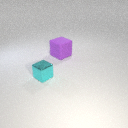
large purple rubber cube behind small cyan metal cube